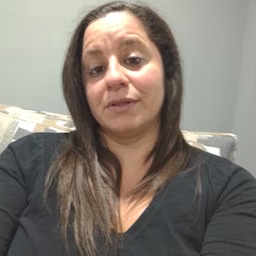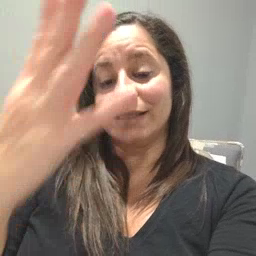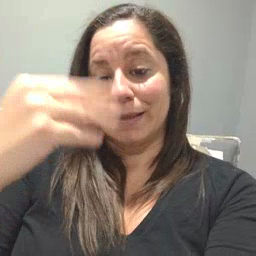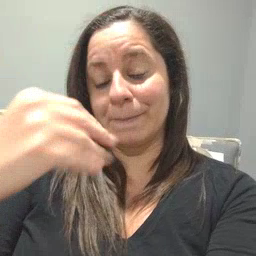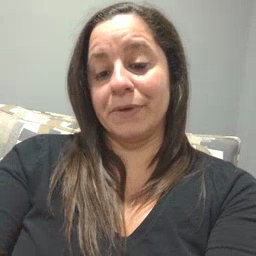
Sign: sleepy